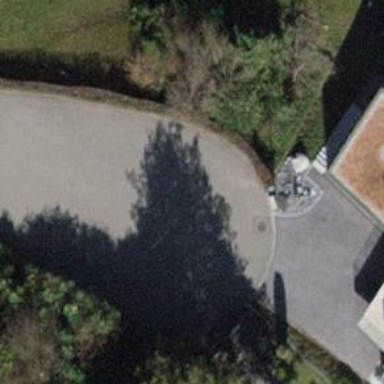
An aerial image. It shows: Turning circle on the road.